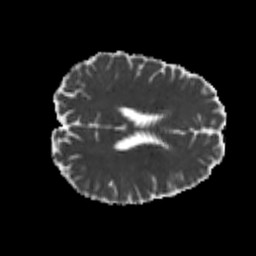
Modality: MD
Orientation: axial
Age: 20
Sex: male
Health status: healthy
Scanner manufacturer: philips
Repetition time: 7.391 s
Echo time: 0.08599 s